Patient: sex F, age 71
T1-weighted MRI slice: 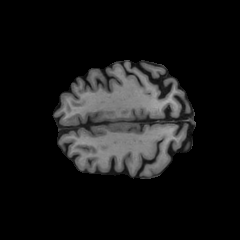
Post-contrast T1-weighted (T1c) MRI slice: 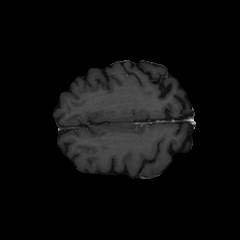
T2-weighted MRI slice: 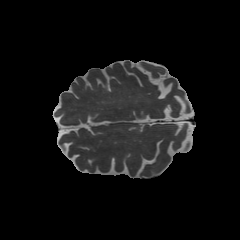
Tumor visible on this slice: no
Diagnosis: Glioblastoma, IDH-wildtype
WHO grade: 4